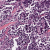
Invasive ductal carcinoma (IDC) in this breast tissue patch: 1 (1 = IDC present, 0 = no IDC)